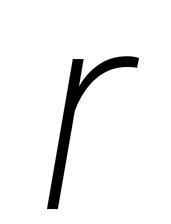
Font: Roboto-Italic_ExtraLight_Italic